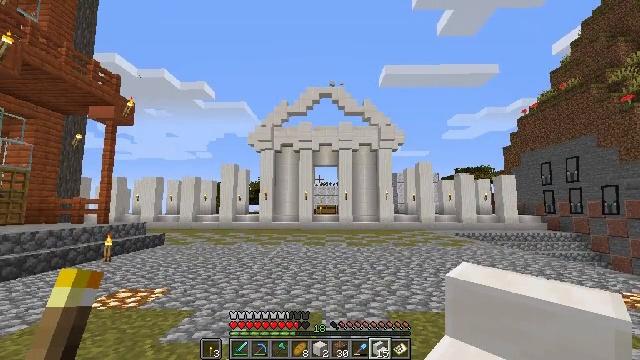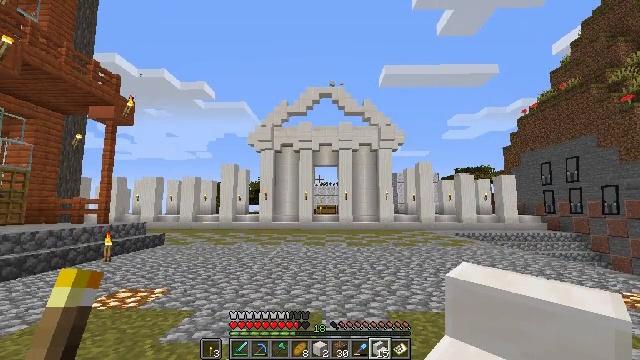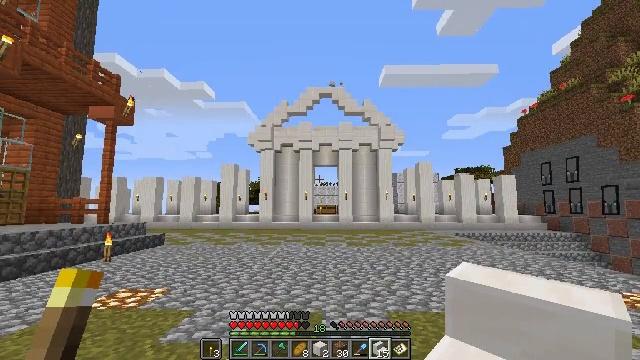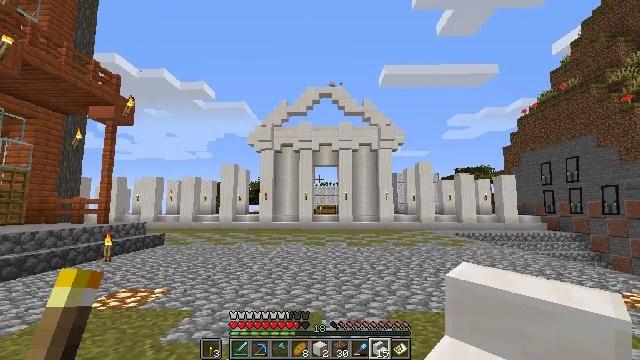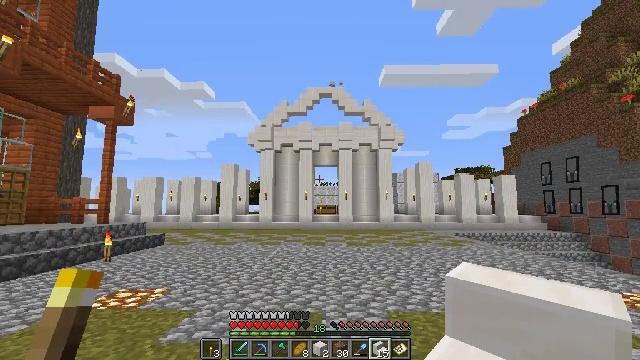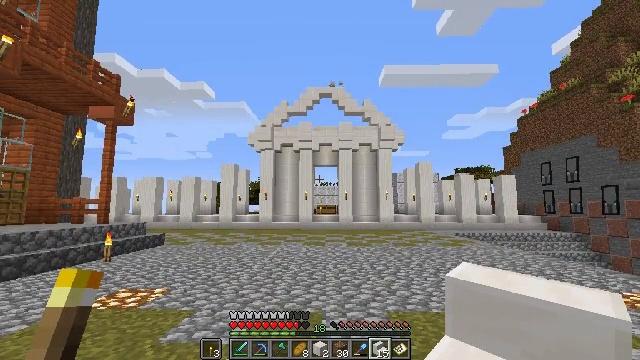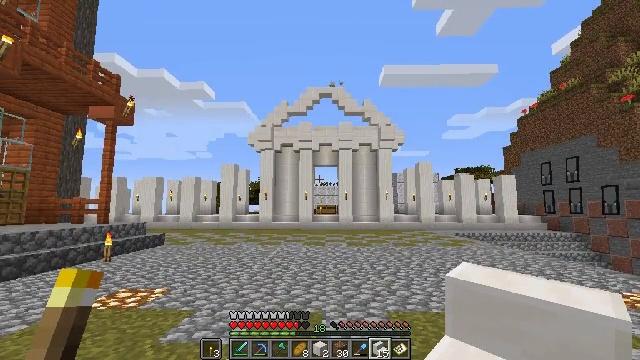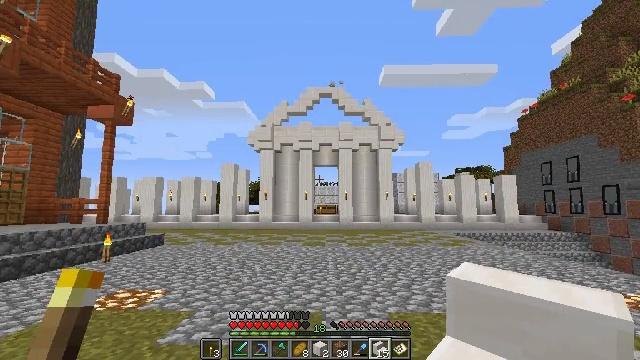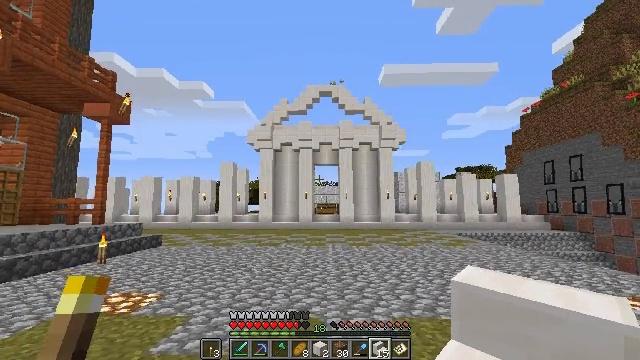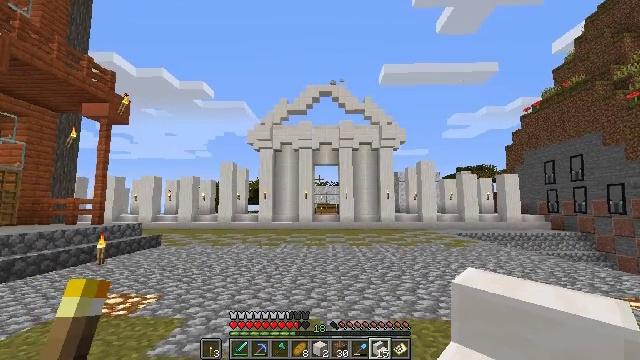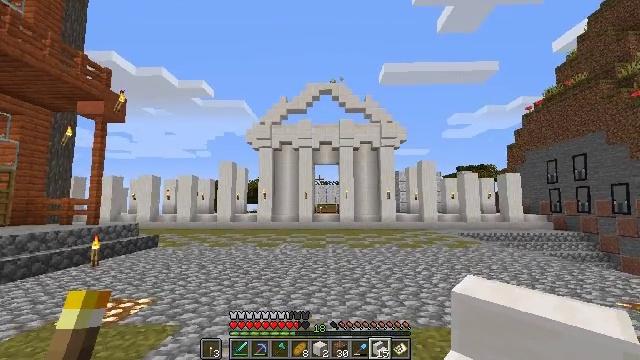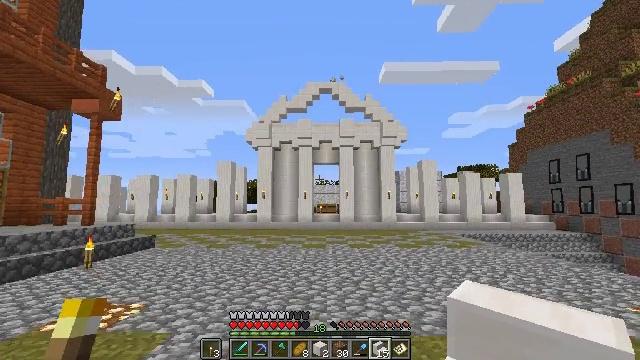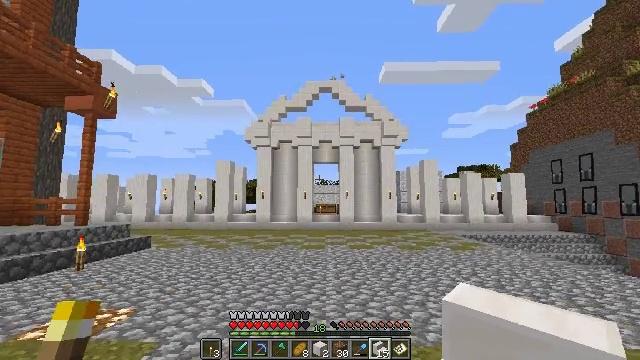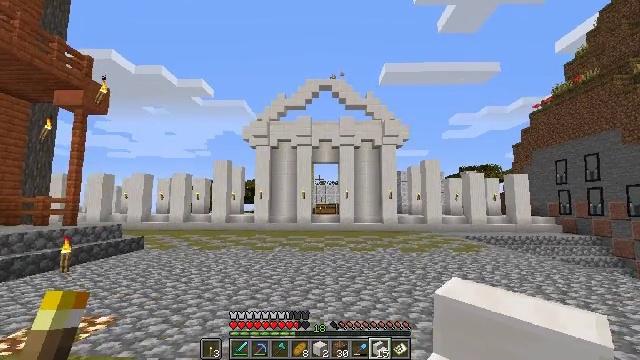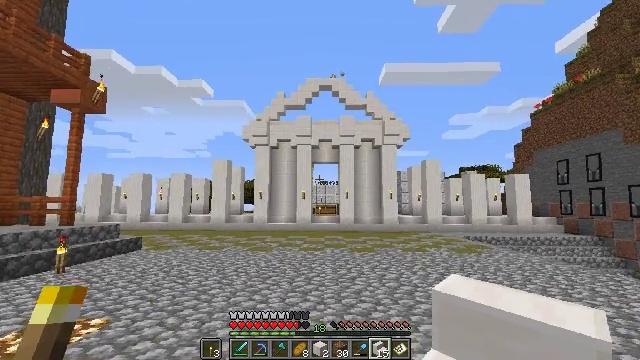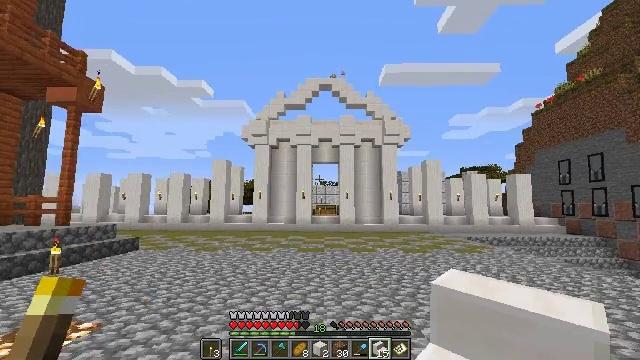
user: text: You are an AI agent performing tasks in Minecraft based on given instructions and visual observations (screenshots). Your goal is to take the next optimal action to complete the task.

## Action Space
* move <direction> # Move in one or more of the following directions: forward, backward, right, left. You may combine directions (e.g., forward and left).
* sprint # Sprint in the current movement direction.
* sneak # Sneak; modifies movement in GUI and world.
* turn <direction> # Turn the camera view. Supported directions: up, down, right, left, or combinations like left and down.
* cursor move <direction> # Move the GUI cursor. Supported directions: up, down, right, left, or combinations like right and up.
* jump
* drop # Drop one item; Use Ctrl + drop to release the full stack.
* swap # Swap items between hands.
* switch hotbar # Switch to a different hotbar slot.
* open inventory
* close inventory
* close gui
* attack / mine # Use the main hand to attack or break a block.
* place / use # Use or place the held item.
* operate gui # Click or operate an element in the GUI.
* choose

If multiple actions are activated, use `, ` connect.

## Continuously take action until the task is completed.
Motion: motion action
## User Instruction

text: Break the quartz stairs block.
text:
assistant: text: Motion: no_op
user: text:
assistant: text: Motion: no_op
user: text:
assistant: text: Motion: no_op
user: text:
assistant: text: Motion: no_op
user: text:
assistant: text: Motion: no_op
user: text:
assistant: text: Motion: no_op
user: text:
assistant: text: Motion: move forward
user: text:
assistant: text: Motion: move forward
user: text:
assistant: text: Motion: move forward
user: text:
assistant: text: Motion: move forward
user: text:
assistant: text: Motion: move forward
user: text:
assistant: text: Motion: move forward
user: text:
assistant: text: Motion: move forward
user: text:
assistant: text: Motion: move forward
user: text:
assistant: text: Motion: move forward
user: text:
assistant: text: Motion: move forward
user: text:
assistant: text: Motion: move forward
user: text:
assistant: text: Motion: move forward
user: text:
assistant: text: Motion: move forward
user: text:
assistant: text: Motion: move forward
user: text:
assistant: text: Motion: move forward
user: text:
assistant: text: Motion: move forward
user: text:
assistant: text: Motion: no_op
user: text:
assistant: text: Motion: no_op
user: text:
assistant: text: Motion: no_op
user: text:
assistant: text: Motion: no_op
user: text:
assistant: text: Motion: no_op
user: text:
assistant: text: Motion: no_op
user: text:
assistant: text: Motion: no_op
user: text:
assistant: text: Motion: no_op